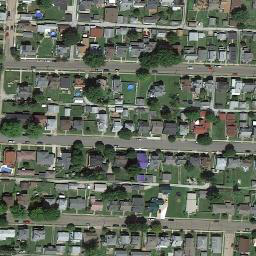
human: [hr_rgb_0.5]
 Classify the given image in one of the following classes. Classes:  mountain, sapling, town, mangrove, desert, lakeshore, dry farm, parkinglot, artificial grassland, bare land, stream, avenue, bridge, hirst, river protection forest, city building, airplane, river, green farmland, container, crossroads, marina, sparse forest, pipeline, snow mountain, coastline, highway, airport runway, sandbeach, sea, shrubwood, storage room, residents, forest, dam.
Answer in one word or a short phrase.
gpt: town